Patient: sex F, age 39
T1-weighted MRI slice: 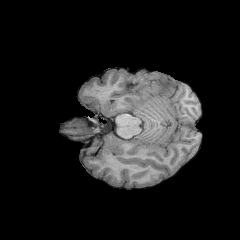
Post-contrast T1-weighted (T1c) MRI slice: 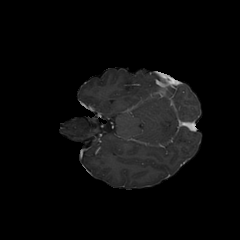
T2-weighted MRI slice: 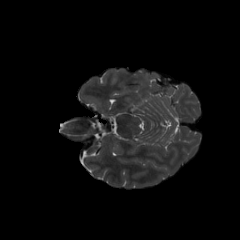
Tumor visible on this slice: no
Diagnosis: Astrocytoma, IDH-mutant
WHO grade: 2